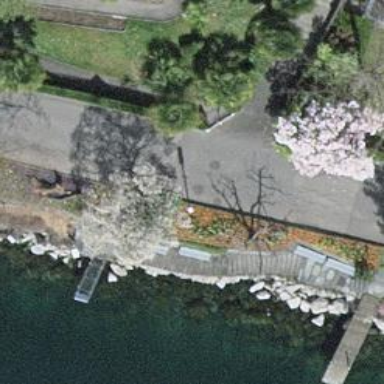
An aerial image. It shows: Light blue bench.